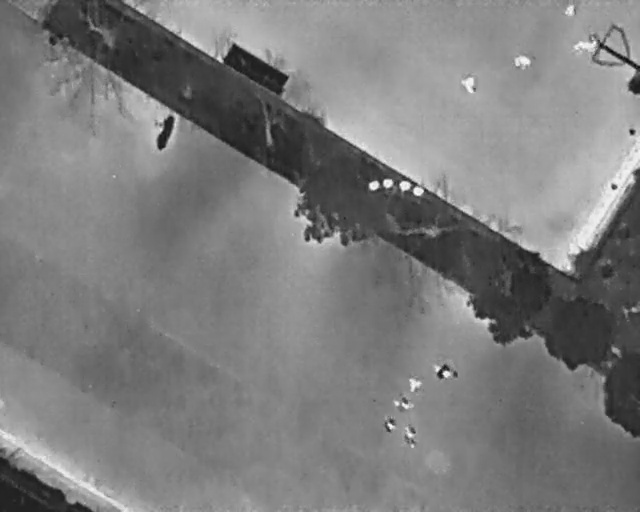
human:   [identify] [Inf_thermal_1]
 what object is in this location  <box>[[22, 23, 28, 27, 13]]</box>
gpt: <ref>1 large bicycle at the top left</ref>